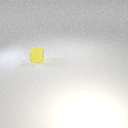
small yellow rubber cube